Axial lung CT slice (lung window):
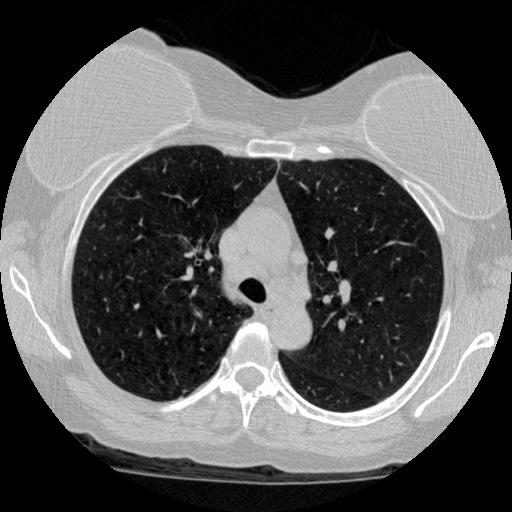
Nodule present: no